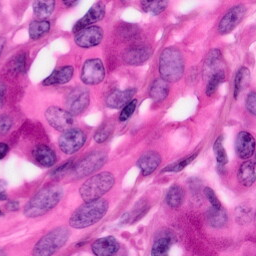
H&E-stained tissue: Pancreatic